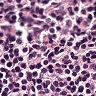
Metastatic tissue present: no